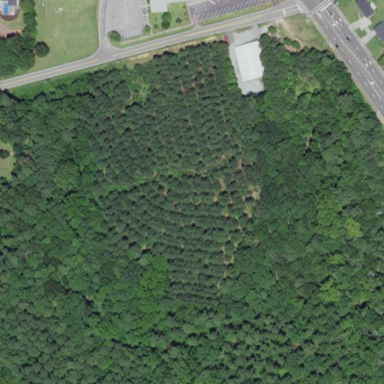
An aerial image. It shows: Evergreen needle-leaved forest.